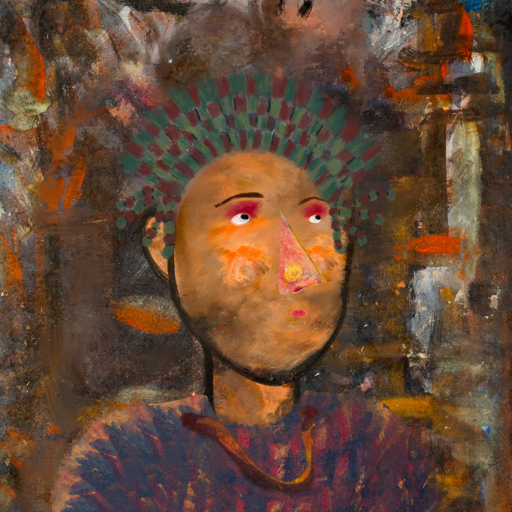
Background: GypsyQueen, Head And Neck Side: Gypsy_Queen, Face Side: Irani, Bust: In_The_Sun, Hair Side: Blank, Head Accessory: After_Raid_Crown, Second Necklace: Comrade, Necklace: Blank, Baby: Blank